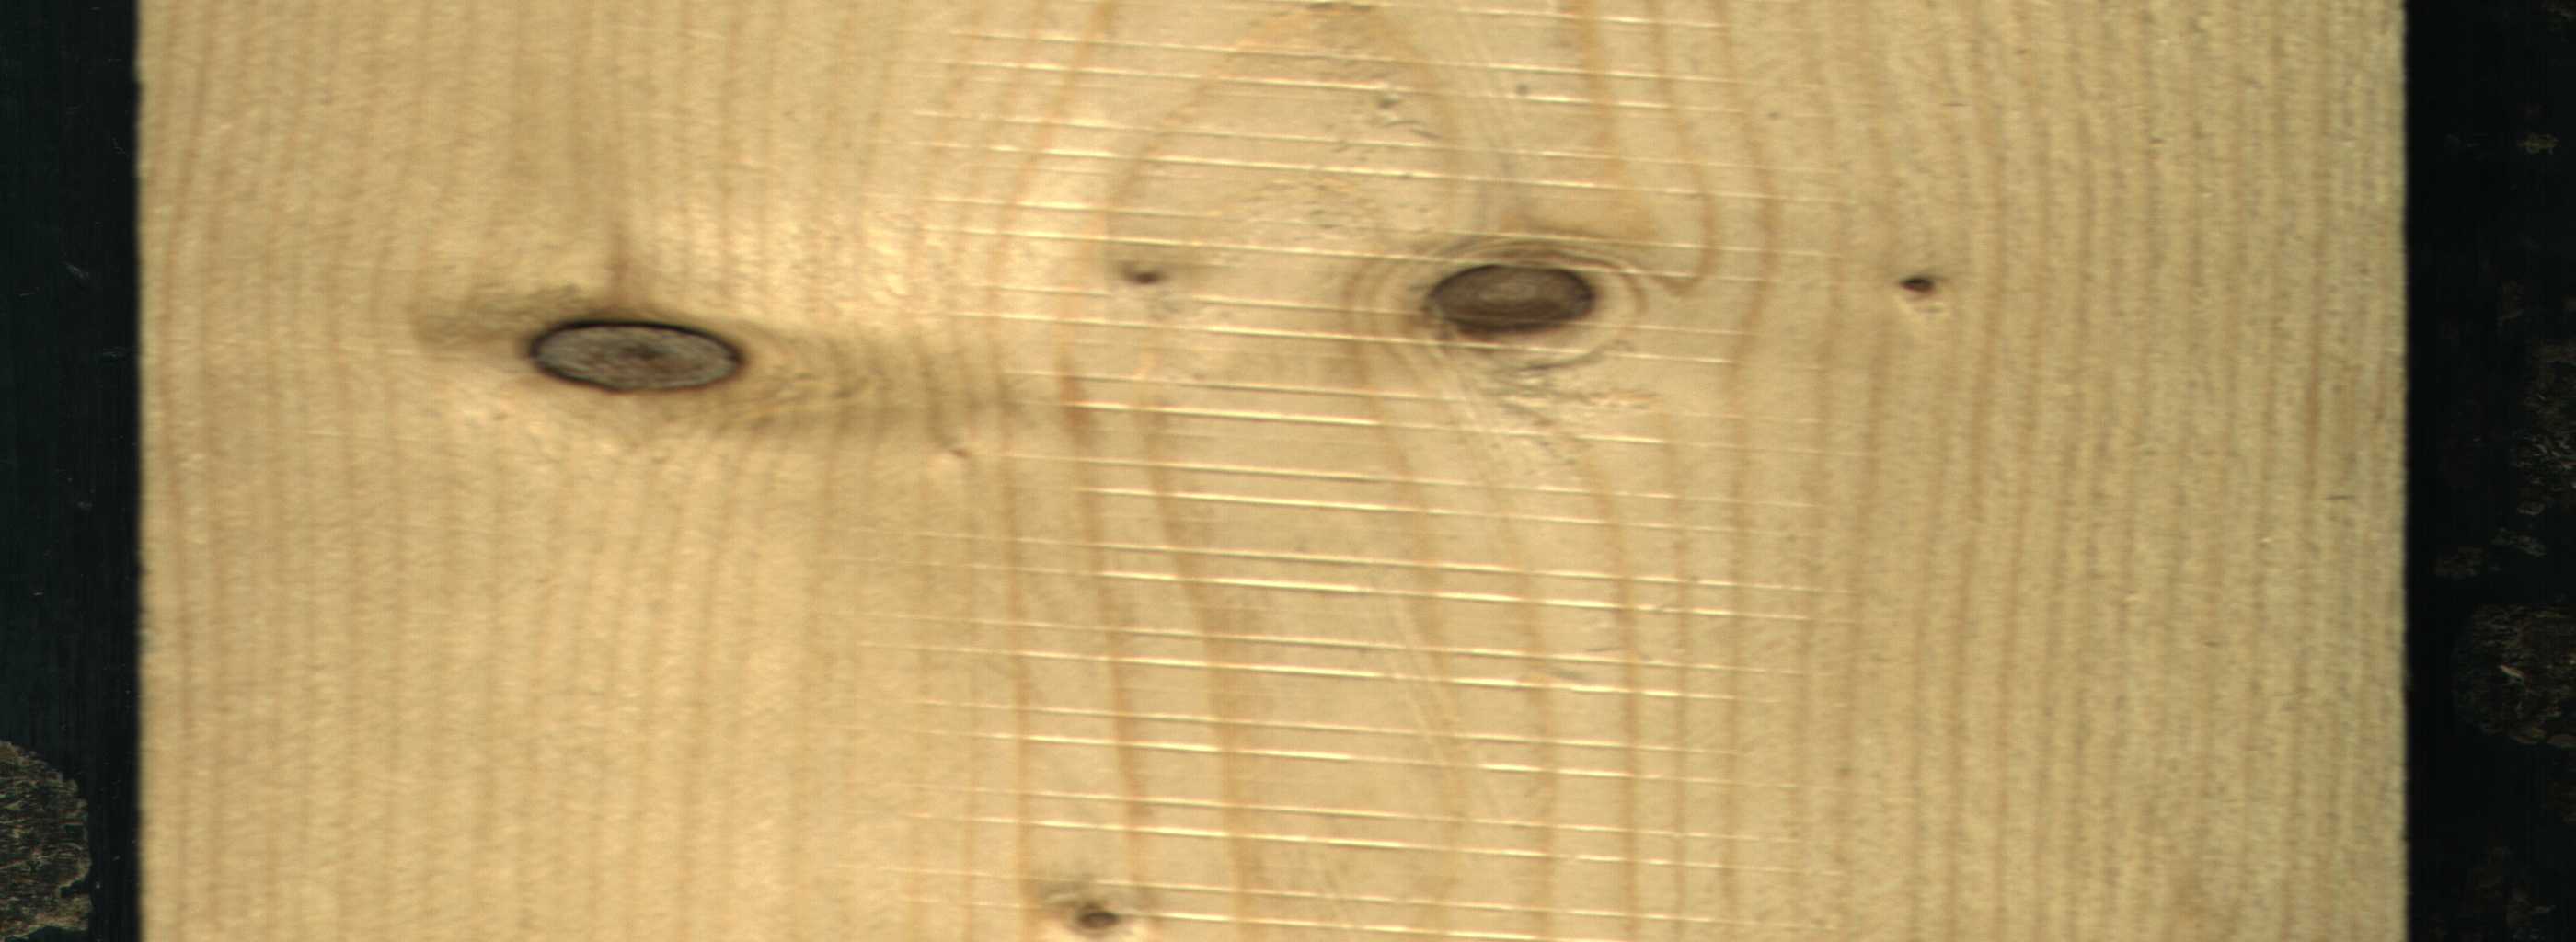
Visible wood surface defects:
Dead_Knot
Dead_Knot
Dead_Knot
Live_Knot
Live_Knot